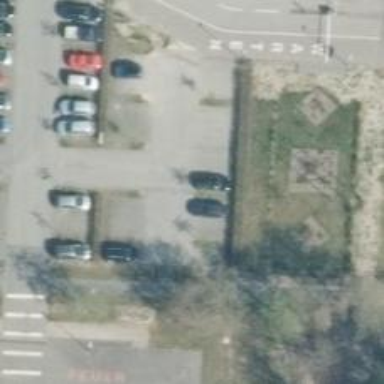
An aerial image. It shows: Road serving as parking aisle.